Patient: sex M, age 76
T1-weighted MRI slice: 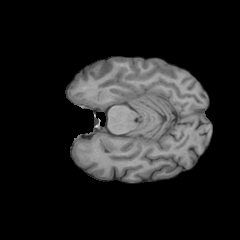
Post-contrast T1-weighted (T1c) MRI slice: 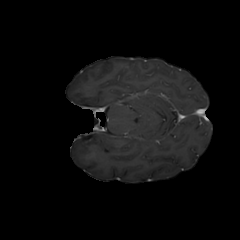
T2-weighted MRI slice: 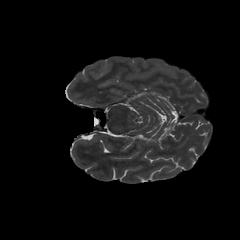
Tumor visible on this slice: no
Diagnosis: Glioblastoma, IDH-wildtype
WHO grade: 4